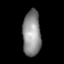
Tissue: lung
Cell type: Epithelial cells
Senescence score: 0.1827
Nuclear area (px): 810
Mean DAPI intensity: 141.443